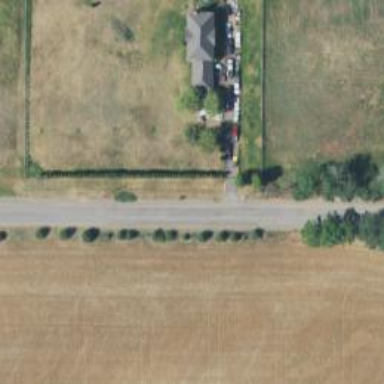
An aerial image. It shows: Driveway.